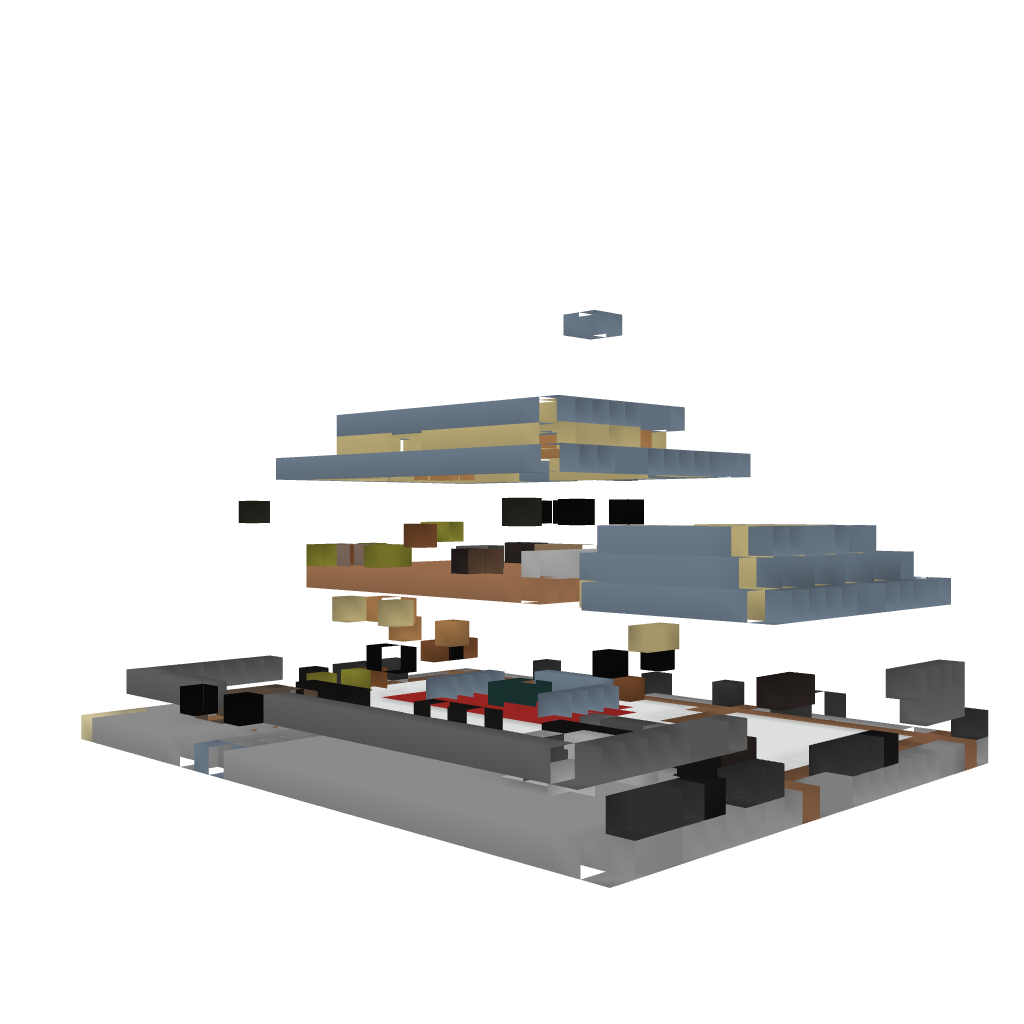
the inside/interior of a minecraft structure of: Country House